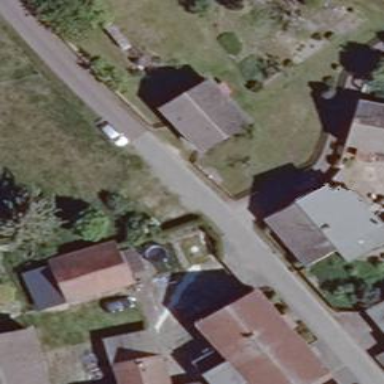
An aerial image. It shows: Paved residential road.